Here is the raw accelerometer signal from a rotor rig, plotted against time. Determine the machine's mechanical condition. Answer with exactly one of: normal, misalignment, unbalance, looseness.
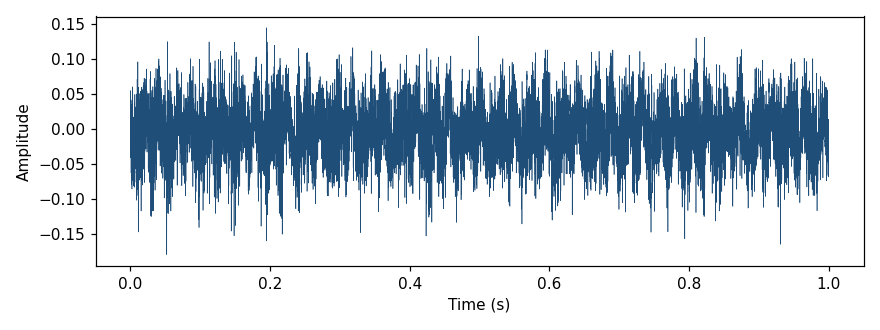
Answer: looseness